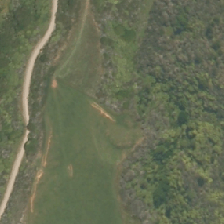
Land cover: manuka_kanuka